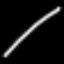
Label: line